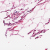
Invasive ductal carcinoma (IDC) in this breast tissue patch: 0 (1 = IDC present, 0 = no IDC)